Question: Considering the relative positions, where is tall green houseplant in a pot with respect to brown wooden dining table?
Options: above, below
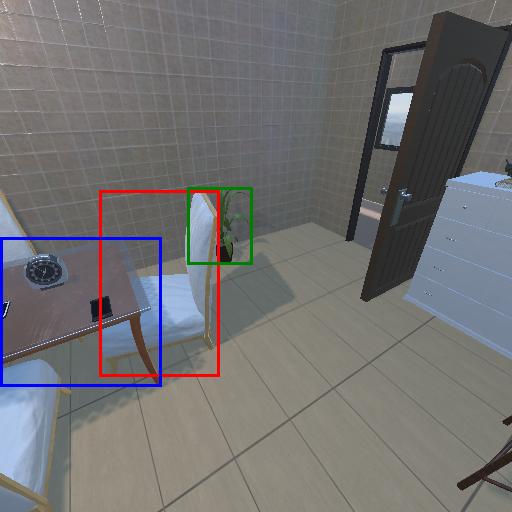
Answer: above